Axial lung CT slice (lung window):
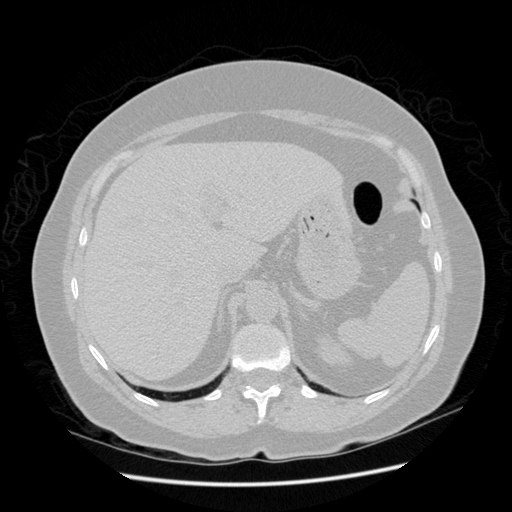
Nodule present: no